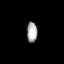
Tissue: lung
Cell type: Epithelial cells
Senescence score: 0.1919
Nuclear area (px): 217
Mean DAPI intensity: 163.083